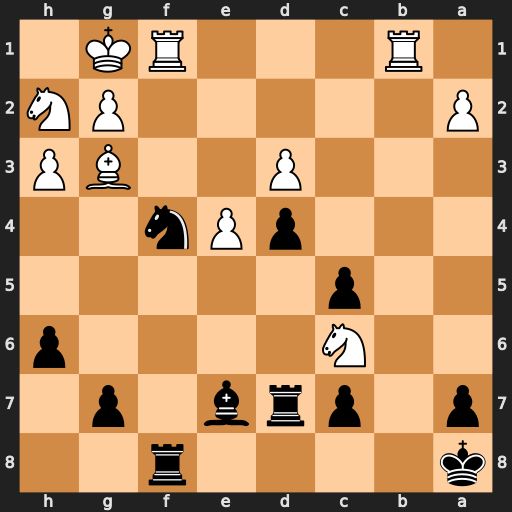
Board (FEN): k4r2/p1prb1p1/2N4p/2p5/3pPn2/3P2BP/P5PN/1R3RK1
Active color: b
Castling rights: -
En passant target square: -
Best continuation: Ne2+ Kh1 Nxg3+